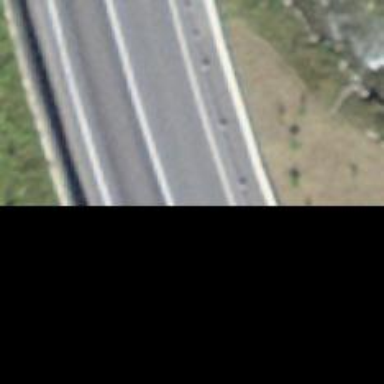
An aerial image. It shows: Primary road with asphalt surface.